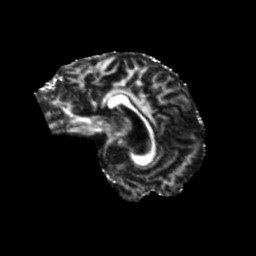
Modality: FA
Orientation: sagittal
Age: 44
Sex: female
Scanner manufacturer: siemens
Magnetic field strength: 3 T
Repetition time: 5.25 s
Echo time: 0.08 s